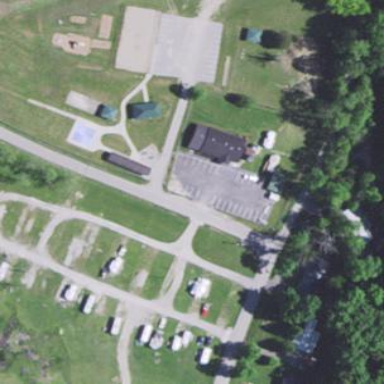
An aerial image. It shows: Caravan site for tourism.